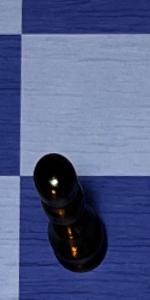
Label: Pawn_Black